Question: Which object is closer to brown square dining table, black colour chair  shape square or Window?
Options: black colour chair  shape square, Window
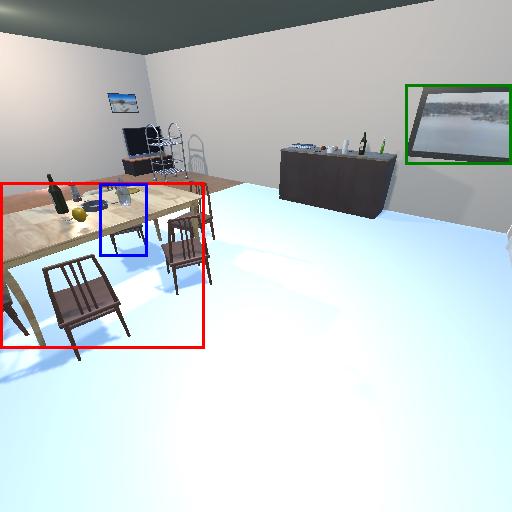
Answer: black colour chair  shape square